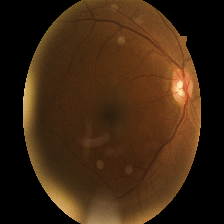
Diabetic retinopathy grade: Moderate